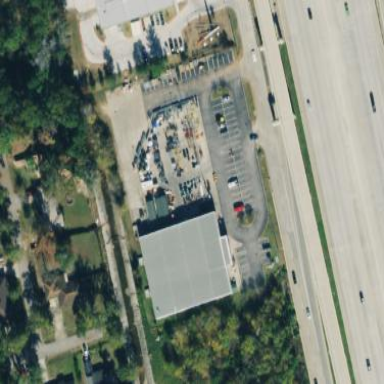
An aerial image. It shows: Retail area.